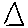
Label: triangle